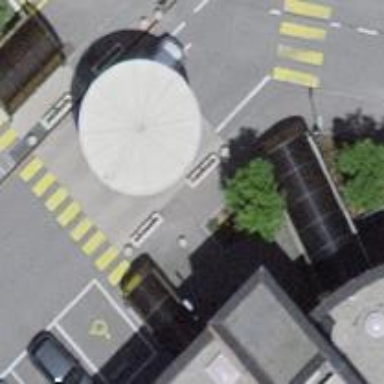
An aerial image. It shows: Lift gate barrier.